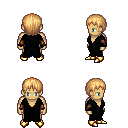
a pixel art fantasy rpg character, male body template, human, tanned skin, gray robe, metal pants, light blonde plain hairstyle, cloth bracers, gold boots, four views (front, back, left, right), 2x2 character sprite sheet, small pixel art, hard edges, no anti-aliasing